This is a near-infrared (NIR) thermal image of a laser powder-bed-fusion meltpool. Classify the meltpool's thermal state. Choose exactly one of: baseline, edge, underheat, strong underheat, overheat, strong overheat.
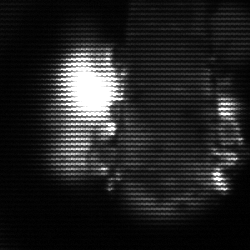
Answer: strong underheat